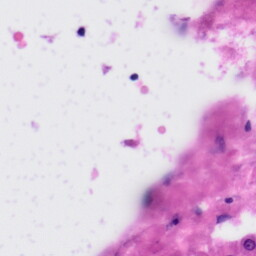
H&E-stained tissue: Liver